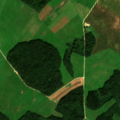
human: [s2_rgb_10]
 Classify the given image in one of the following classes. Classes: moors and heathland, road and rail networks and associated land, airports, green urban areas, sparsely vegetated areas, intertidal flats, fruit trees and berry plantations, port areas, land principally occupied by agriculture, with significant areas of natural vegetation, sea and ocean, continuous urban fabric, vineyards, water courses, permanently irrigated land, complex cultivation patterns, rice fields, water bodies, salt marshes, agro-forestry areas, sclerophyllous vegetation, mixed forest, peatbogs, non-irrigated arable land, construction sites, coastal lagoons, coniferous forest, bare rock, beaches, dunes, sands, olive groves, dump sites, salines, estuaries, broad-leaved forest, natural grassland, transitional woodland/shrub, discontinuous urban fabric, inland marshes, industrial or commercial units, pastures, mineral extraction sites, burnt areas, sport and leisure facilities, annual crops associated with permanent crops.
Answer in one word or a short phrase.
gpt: non-irrigated arable land, pastures, broad-leaved forest, mixed forest